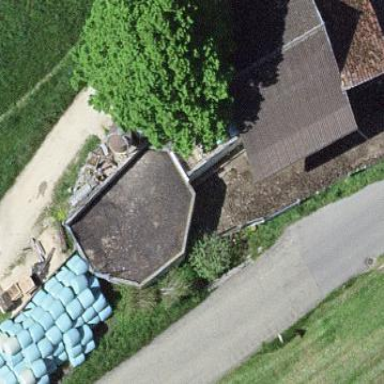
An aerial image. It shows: Farmyard area.